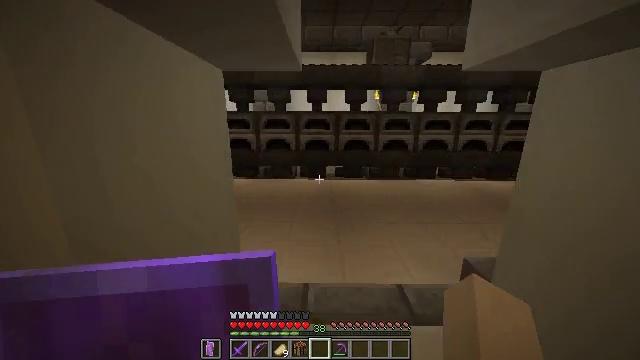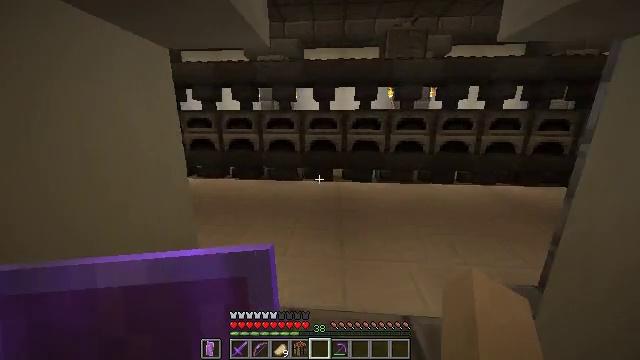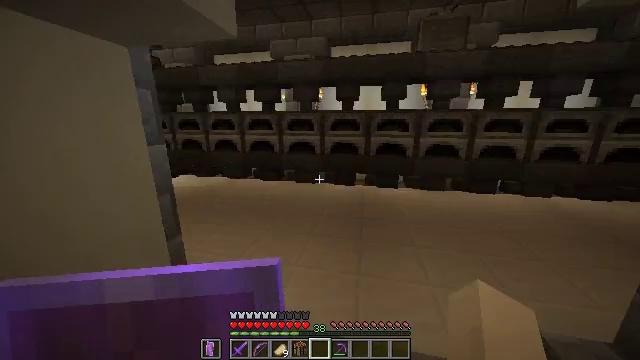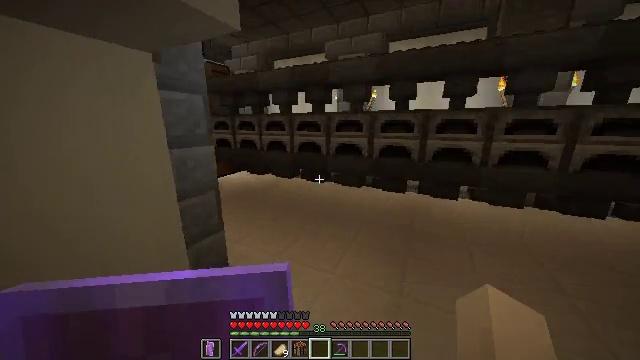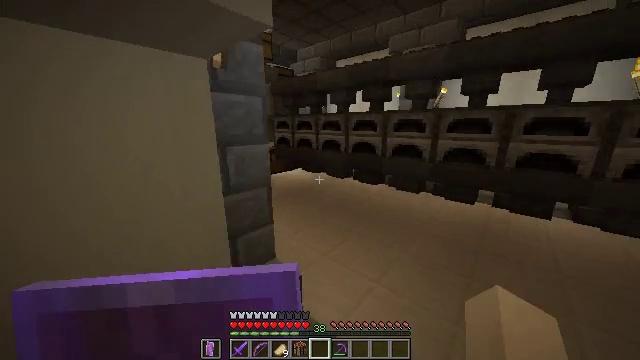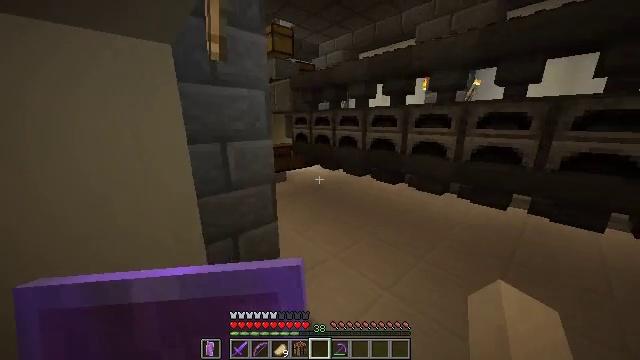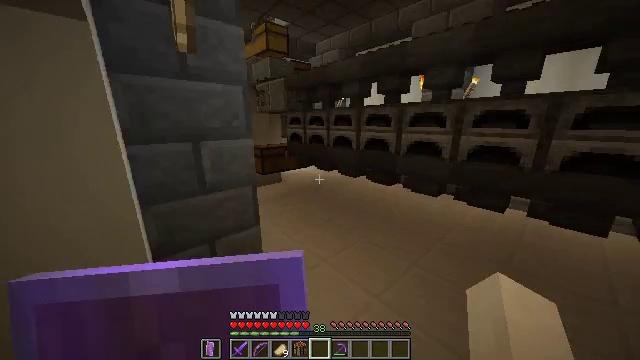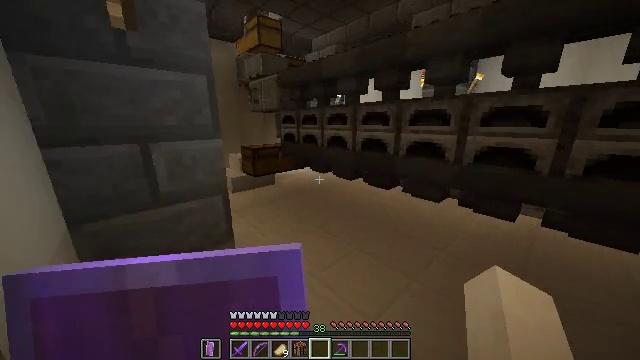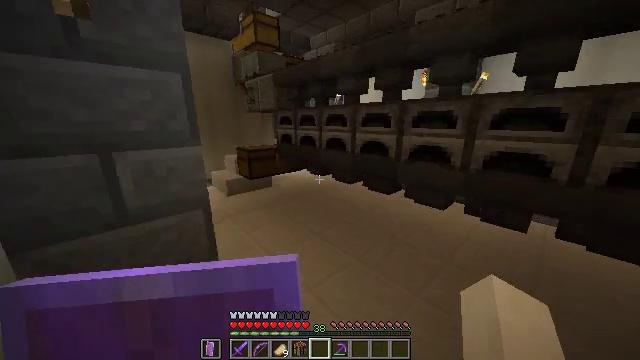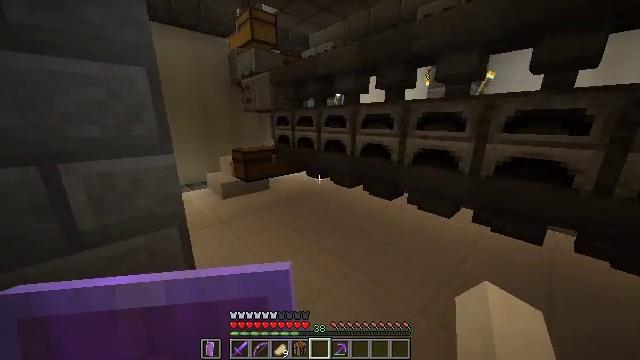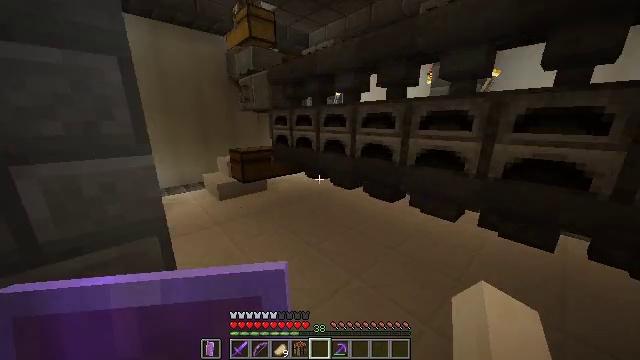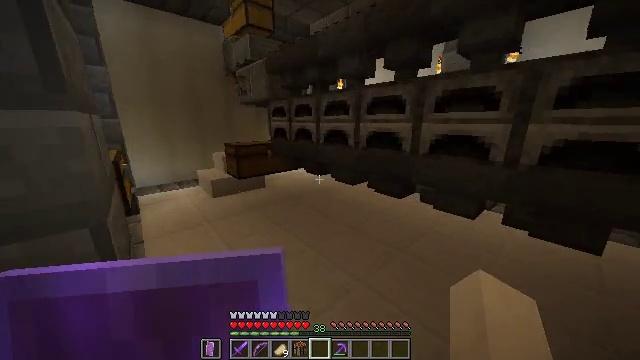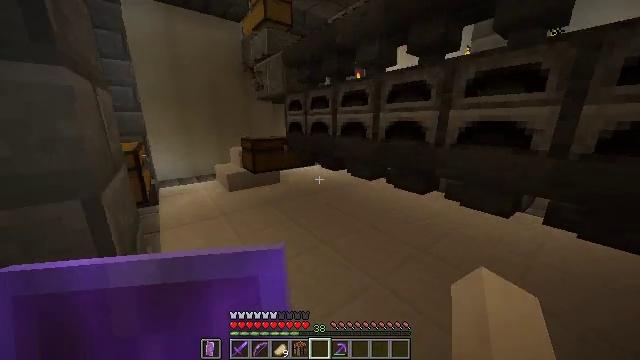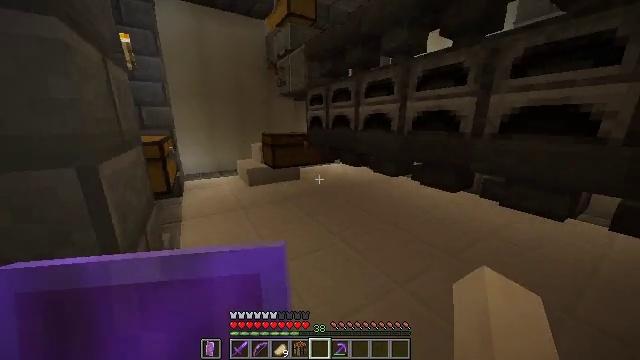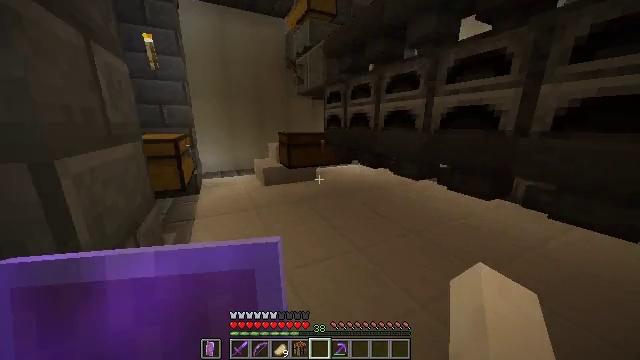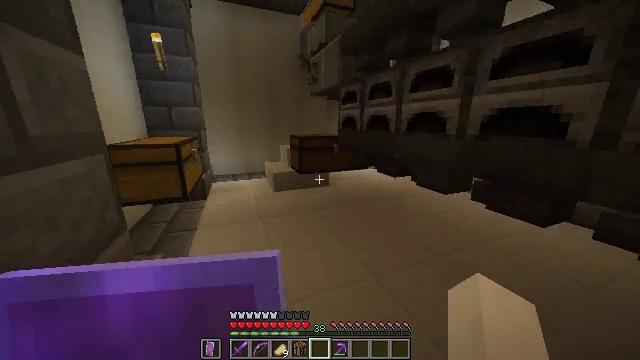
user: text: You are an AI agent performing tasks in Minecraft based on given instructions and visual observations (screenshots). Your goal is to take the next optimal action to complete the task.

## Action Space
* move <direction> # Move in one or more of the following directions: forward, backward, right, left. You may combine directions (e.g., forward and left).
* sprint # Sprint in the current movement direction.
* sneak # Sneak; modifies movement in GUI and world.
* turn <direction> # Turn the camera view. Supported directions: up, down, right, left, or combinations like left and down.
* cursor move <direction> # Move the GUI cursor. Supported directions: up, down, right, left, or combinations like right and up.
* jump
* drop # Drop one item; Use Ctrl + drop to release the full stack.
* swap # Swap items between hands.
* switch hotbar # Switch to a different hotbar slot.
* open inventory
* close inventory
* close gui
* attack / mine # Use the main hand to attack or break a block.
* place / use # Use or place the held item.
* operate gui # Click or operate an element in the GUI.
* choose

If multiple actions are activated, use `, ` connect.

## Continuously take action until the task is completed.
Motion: motion action
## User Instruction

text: Destroy the glowstone to harvest components.
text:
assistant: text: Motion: move forward and move right, sprint, turn left
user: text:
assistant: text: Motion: move forward and move right, sprint, turn left
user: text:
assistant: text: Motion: move forward and move right, sprint, turn left
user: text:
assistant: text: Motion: move forward and move right, sprint, turn left
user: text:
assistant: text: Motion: move forward and move right, sprint, turn left and down
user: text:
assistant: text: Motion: move forward, sprint
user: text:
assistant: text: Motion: move forward, sprint
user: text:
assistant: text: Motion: move forward, sprint
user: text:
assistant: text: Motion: move forward, sprint
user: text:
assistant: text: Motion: move forward, sprint
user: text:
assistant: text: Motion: move forward, sprint
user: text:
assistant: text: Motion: move forward, sprint, turn left
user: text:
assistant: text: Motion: move forward, sprint, turn left
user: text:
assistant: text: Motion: move forward, sprint, turn left
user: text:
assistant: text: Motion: move forward, sprint, turn left
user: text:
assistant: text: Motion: move forward, sprint, turn left and up
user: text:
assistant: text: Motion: move forward, sprint, turn left and up
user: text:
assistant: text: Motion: move forward, sprint
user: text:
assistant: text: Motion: move forward
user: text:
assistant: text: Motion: move forward
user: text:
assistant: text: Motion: move forward
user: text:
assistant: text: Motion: move forward
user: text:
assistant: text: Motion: turn left and up
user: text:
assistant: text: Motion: turn left and up
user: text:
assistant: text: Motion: turn left
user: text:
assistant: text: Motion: move left, turn left and down
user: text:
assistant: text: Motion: move left, turn left and down
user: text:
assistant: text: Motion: move forward and move left
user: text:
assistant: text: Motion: move forward and move left
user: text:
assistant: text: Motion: move forward and move left